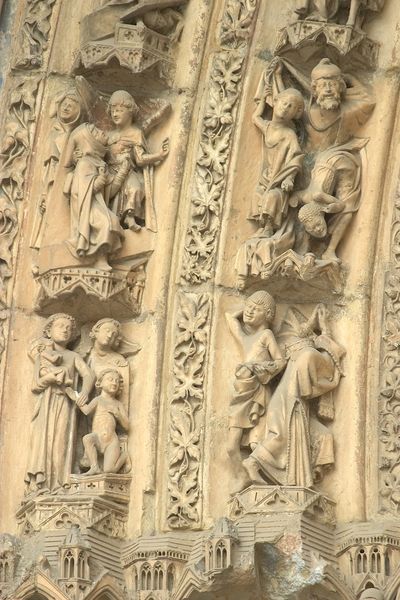
Titel: Kathedrale in Leon
Standort: Léon, Kathedrale (EU - E)
Schlagwörter: blätter, mann, nackt, frauen, gelb, menschen, fenster, frau, marmor, männer, dach, alt, bart, geschichte, kleidung, sockel, stein, häuser, kirche, gewand, mantel, kind, krone, locken, kinder, engel, ranken, skulptur, relief, bogen, fassade, figuren, bischof, detail, stuck, tor, eingang, kreuz, torbogen, dom, portal, skulpturen, efeu, sandstein, archivolten, gotisch, spitzbogen, teufel, heilige, reliefs, sakral, borten, apostel, attribute, halbrelief, verzierhung, gemeisselt, gorik, ng, gesand, kathdrale, faln